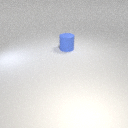
large blue rubber cylinder